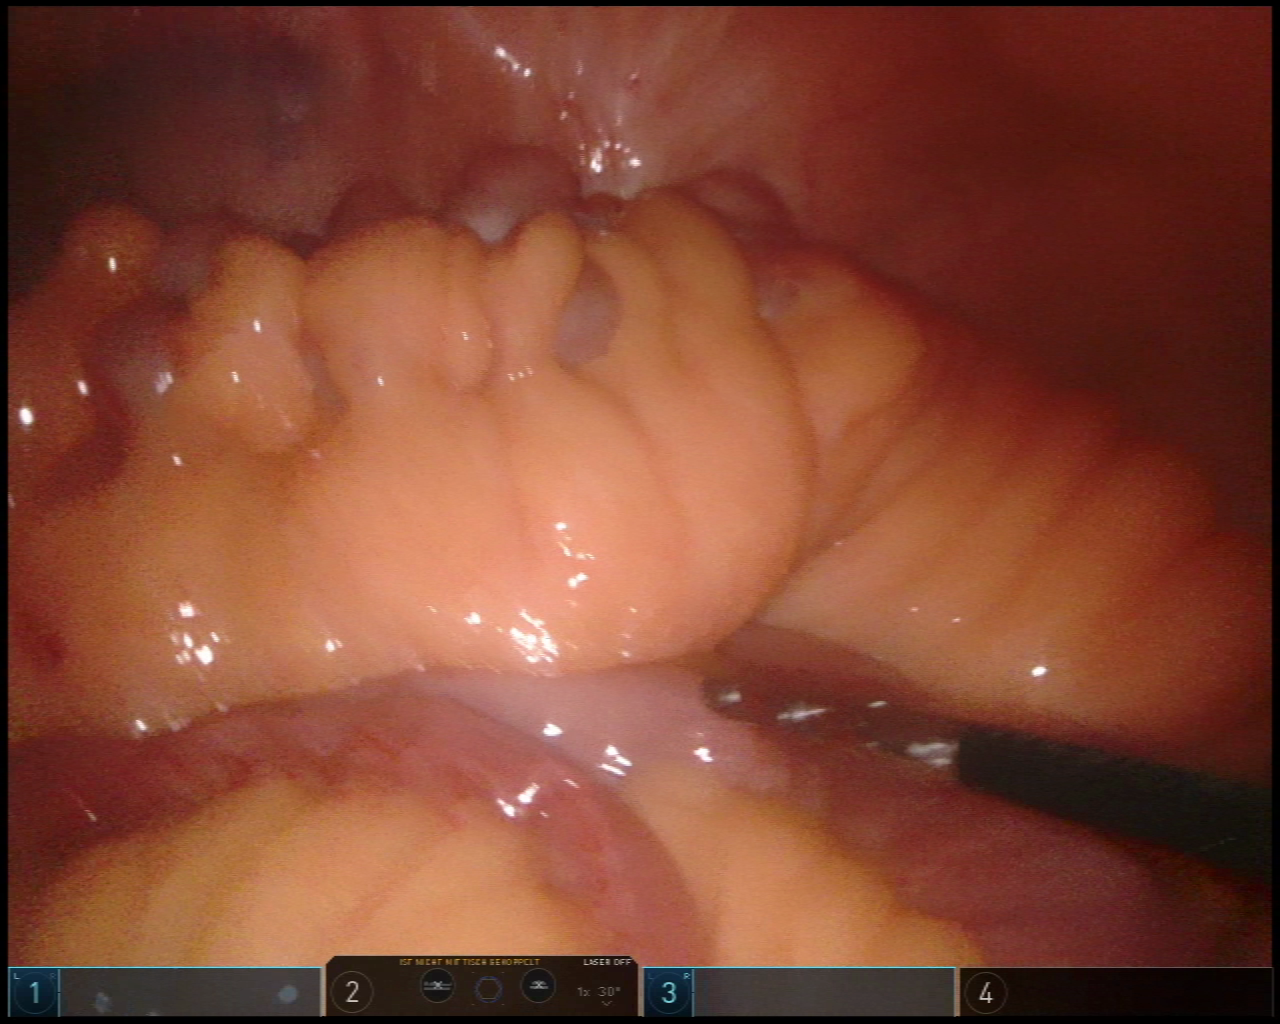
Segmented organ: abdominal_wall
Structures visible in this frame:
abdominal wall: yes
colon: yes
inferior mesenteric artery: no
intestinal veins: no
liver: no
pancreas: no
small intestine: yes
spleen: no
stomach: no
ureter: no
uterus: no
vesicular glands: no